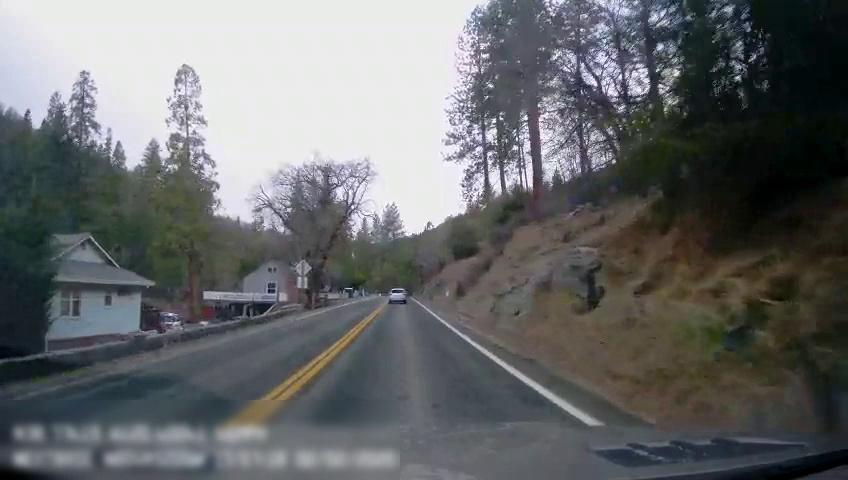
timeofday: Day
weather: Cloudy
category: Drivable Space
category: Vehicles | Car
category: Lanes | Current Lane
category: Lanes | Current Lane
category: Lanes | Opposite Lane